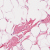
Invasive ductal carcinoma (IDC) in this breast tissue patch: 0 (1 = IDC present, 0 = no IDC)